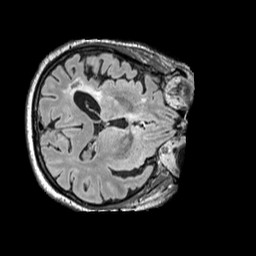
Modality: FLAIR
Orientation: axial
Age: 64
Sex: male
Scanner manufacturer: siemens
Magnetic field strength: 3 T
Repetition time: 5 s
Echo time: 0.387 s